Question: I have the following Enum (which is generated from a xsd):
'''
[System.CodeDom.Compiler.GeneratedCodeAttribute("xsd", "4.0.30319.17929")]
[System.SerializableAttribute()]
[System.Xml.Serialization.XmlTypeAttribute(Namespace = "http://www.ebutilities.at/invoice/02p00")]
[System.Xml.Serialization.XmlRootAttribute("Sector", Namespace = "http://www.ebutilities.at/invoice/02p00", IsNullable = false)]public enum
SectorType
{
[System.Xml.Serialization.XmlEnumAttribute("01")]
Item01,
[System.Xml.Serialization.XmlEnumAttribute("02")]
Item02,
[System.Xml.Serialization.XmlEnumAttribute("03")]
Item03,
[System.Xml.Serialization.XmlEnumAttribute("04")]
Item04,
[System.Xml.Serialization.XmlEnumAttribute("05")]
Item05,
[System.Xml.Serialization.XmlEnumAttribute("06")]
Item06,
[System.Xml.Serialization.XmlEnumAttribute("07")]
Item07,
[System.Xml.Serialization.XmlEnumAttribute("08")]
Item08,
[System.Xml.Serialization.XmlEnumAttribute("09")]
Item09,
[System.Xml.Serialization.XmlEnumAttribute("99")]
Item99,
}
'''
So I want to parse a string to SectorType:
'''
string s = "88";
SectorType sectorType;
bool result = Enum.TryParse(s, out sectorType);
'''
After this my 'sectorType' is "88" and result is 'true'. So the conversion succeeded. Also this is working fine:
'''
SectorType sectorType = (SectorType)Enum.Parse(typeof (SectorType), "88")
'''
Value of 'sectorType' is '88'.
Here's a picture from the debugger:

MSDN provides following information:
> Enum.TryParse MethodConverts the string representation of the name or numeric value of one or more enumerated constants to an equivalent enumerated object. The return value indicates whether the conversion succeeded.
Obviously there is no equivalent enumerated object (88 (or whatever number) != 'Item01,..., Item09, Item99').
I was thinking Enums are strongly-typed (see <URL>.
It says:
> We see that enums are strongly-typed. You cannot assign them to just any value.
But clearly in my example, i could assign any number to my SectorType-Enum and I really don't know why this is working...
See it running at <URL>.
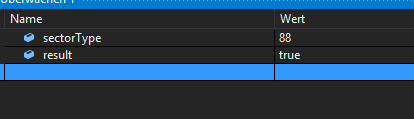
Answer: From the <URL>':
> If value is the string representation of an integer that does not represent an underlying value of the TEnum enumeration, the method returns an enumeration member whose underlying value is value converted to an integral type. If this behavior is undesirable, call the IsDefined method to ensure that a particular string representation of an integer is actually a member of TEnum.